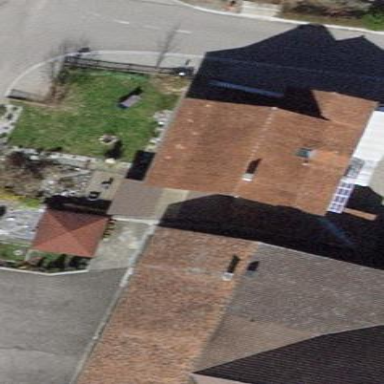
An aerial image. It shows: Gabled roofed house.